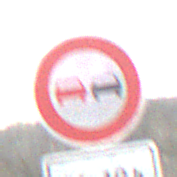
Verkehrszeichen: Ueberholverbot
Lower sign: ZeitangabenOhneBeschraenkungAufWochentage1
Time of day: MorningAfternoon
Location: Outdoor (Nature)
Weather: PartlyCloudy
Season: Autumn
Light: Natural